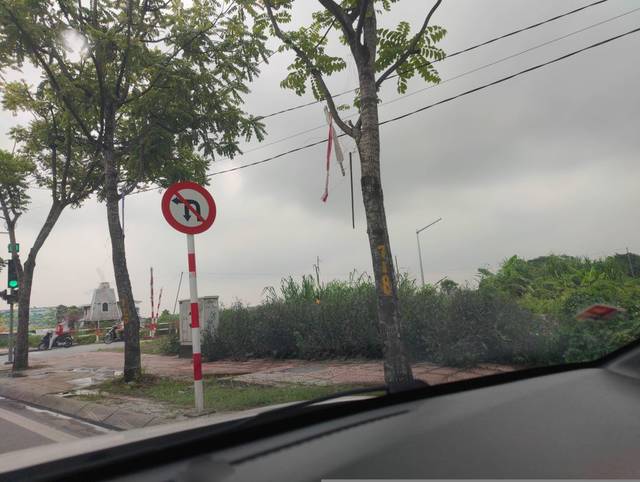
Region: Vietnam
Coordinates: 21.018, 105.913